Question: I seem to have a problem with a very simple scenario.
I'm trying to add values captured by two text fields (called T1 and T2) and display their total upon pressing a button (GoButton) on a label (Label1).
I tried wording the syntax in multiple ways and it still doesn't work. I feel that some of the syntax I found on the web didn't work for me. I use Xcode 6.3 on Yosemite.
Screenshot:

Is there a chance that there is something I'm missing with my Xcode to accept swift syntax? Please help.
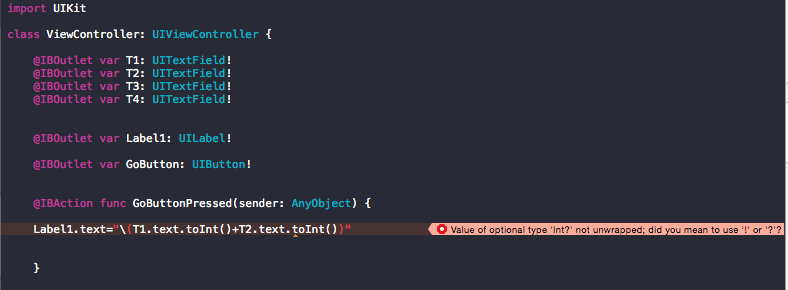
Answer: Dante-
There's still a chance the values could be nil. You've correctly !'ed the TextFields so they unwrap automatically, but the Int conversion is also Optional (the Int still thinks it may get a nil value).
'''
Label1.text = "\(T1.text.toInt()! + T2.text.toInt()!)"
'''
Helpful Hint- If you paste your code in here (rather than a screenshot) it's much easier for folks to copy and paste your code into their IDE and test it out.
For those here smarter than me (everyone) I'm curious why Xcode doesn't complain about a single Int conversion:
'''
Label1.text = "\(T1.text.toInt())" // no complaint from the compiler
'''